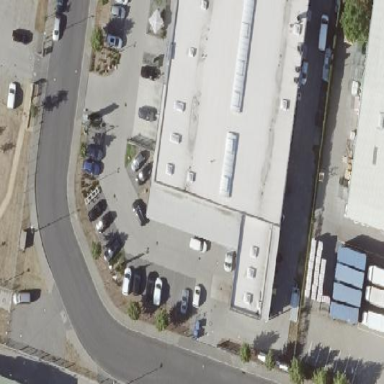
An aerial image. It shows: Part of building.